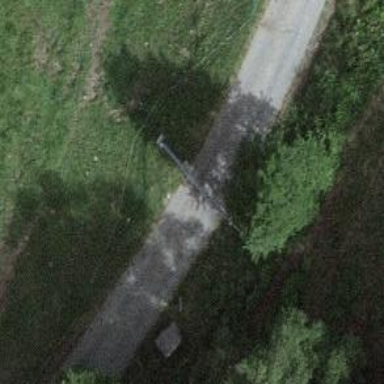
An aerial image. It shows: Lift gate barrier.